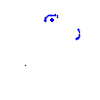
Particle: proton